Question: I'm developing a PG application for some clients. I've got an online page (which I don't have any control on) which is a login page, having two text boxes and a button. I load that page inside an iframe, so that the user puts in his/her id & password. From there on, the user is re-directed to some other page within the same iframe.
When the user goes to the next page, the highlights (an outline kinda thing) appears wherever the text boxes were appearing previously in the login page.This happens whenever I tap on the areas where the inputs were present in the previous page. Here's a photo for reference.

The iframe tag has the following styles added to it.
'''
iframe {
margin-top: 4rem;
padding: 0;
height: 89%;
width: 100%;
overflow: auto;
border: none;
-webkit-transform: translate3d(0,0,0);
}
iframe.changed {
margin-top: 0;
height: 100%;
}
'''
The redirection happens this way :
'''
//after login
document.getElementById("app-frame").contentWindow.location.replace(url);
'''
Anything Im missing here? Any idea why these text boxes persist even after the parent page is gone?
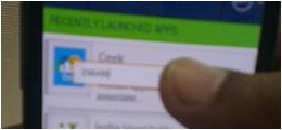
Answer: I fixed it by myself. A very weird fix indeed. I loaded "about:blank" and after 100 ms, I loaded the needed url. This way, it worked. A reflow was triggered, as expected & the artifacts of the previous page were gone. This is the code :
'''
var frame = document.getElementById("app-frame");
frame.contentWindow.location.replace("about:blank");
setTimeout(function () {
frame.contentWindow.location.replace(url);
}, 100);
'''